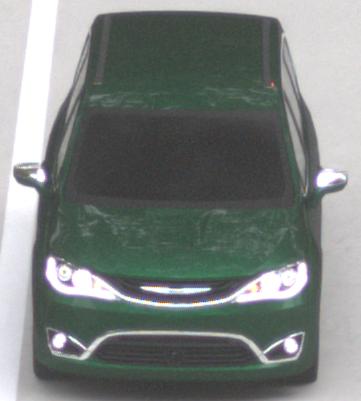
Make: Chrysler
Model: Pacifica
Detailed model: -
Model produced from: 2016
Model produced until: 2020
Doors: 5
Color: green
Road condition: dry road
Daytime: morning or afternoon
Contrast: low contrast